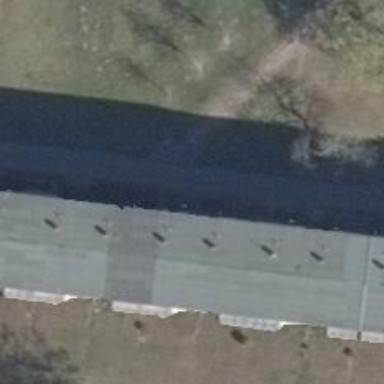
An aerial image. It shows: Concrete driveway made of plates.